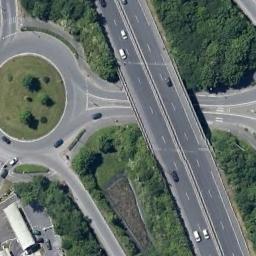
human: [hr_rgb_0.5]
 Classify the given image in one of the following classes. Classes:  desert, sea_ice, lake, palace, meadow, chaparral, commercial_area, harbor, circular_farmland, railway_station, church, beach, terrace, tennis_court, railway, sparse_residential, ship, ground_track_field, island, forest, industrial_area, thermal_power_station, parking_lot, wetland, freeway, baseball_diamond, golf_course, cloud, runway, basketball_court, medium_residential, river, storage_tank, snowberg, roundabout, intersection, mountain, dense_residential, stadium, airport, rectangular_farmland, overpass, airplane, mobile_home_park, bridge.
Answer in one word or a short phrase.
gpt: overpass